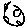
Label: moon